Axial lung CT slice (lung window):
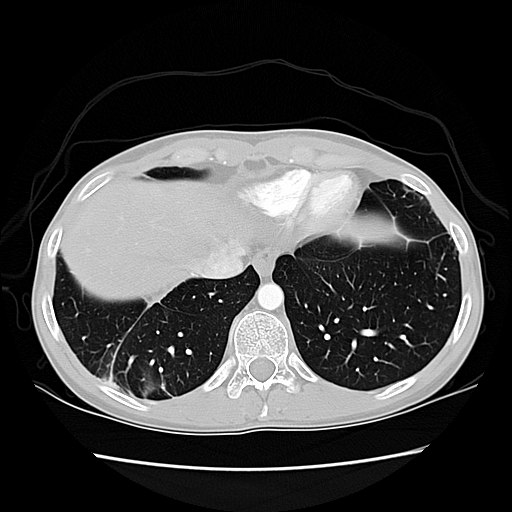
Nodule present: no